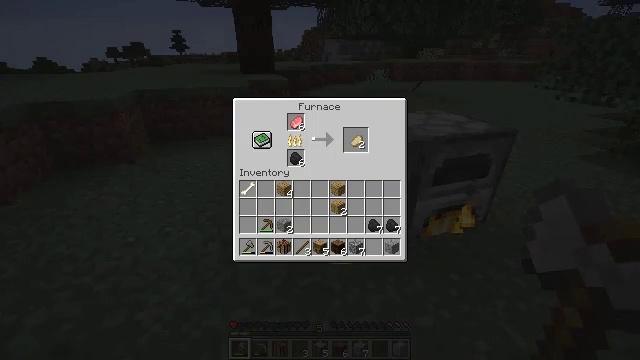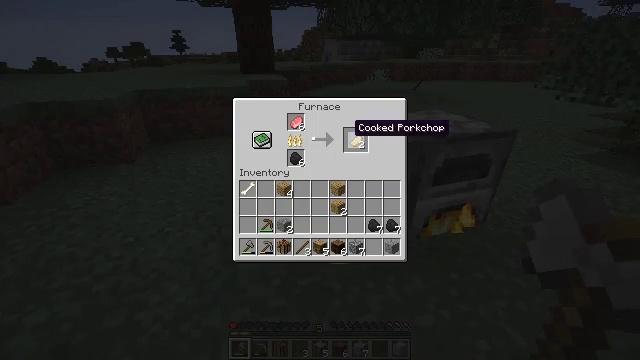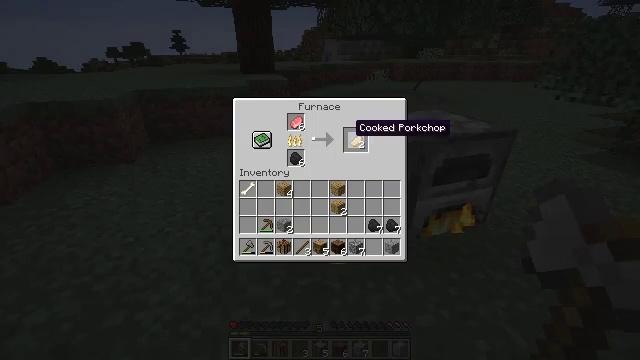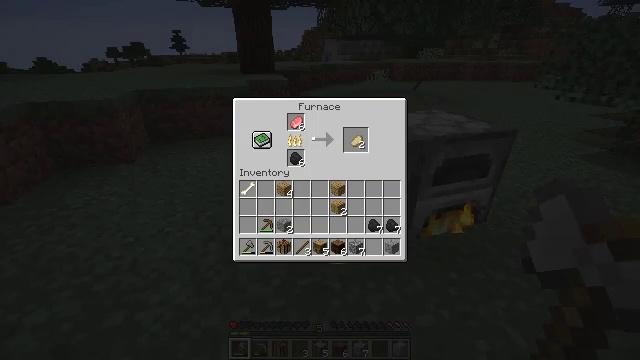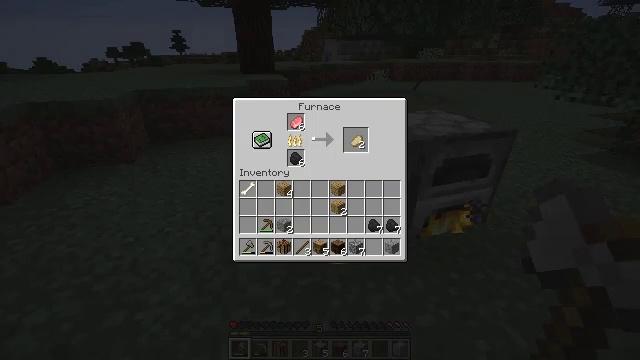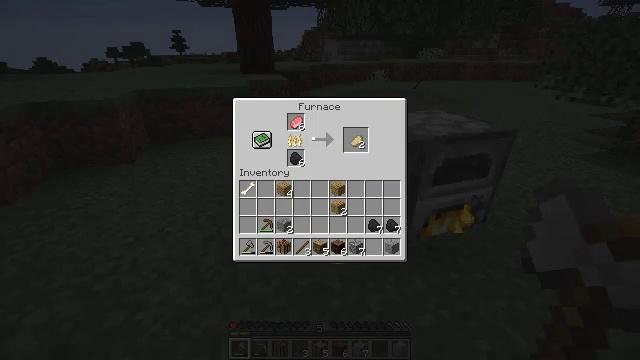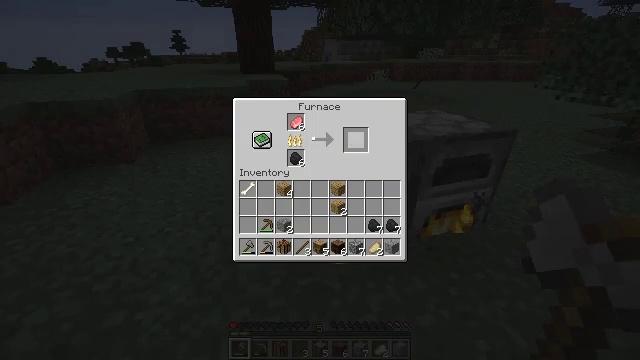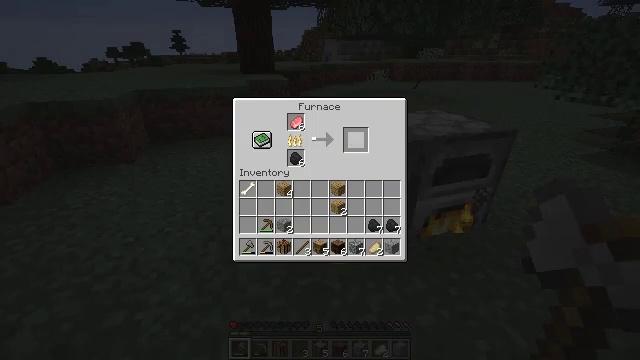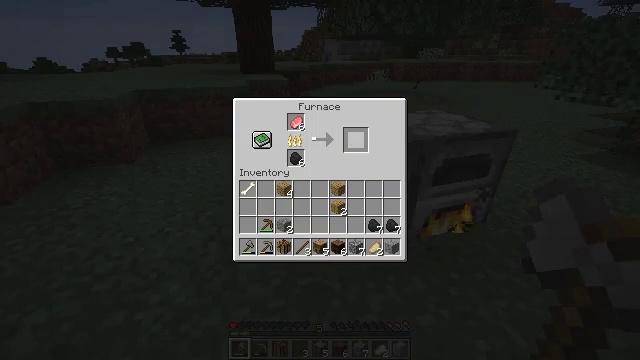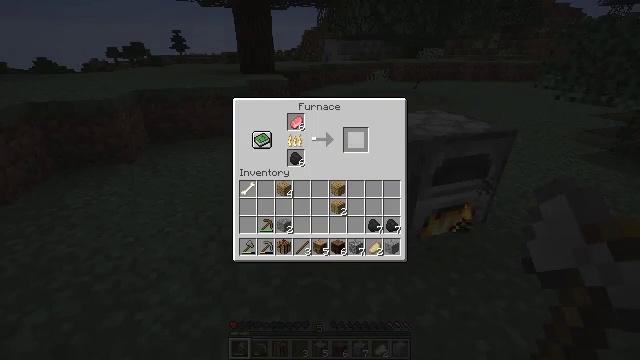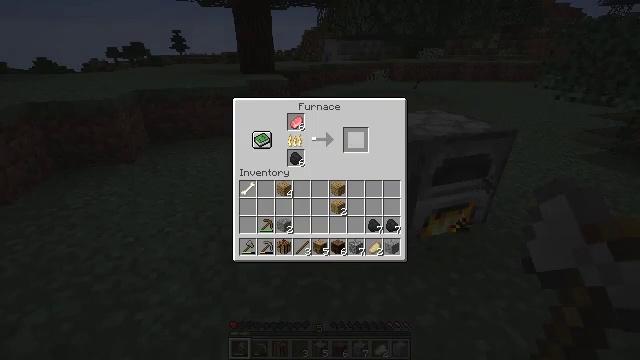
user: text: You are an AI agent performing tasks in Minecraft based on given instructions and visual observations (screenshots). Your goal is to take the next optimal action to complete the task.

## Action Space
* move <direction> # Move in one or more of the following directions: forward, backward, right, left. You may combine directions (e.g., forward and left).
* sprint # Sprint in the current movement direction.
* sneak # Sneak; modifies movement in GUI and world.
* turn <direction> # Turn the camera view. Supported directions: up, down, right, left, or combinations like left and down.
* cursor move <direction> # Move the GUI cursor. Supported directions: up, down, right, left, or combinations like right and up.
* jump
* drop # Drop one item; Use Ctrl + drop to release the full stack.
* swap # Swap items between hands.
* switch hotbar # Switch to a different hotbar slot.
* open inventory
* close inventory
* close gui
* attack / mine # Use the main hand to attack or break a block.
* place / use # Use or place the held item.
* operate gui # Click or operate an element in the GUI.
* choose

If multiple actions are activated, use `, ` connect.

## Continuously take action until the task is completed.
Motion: motion action
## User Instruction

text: Smelt a cooked porkchop.
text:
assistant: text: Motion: sneak
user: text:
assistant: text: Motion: sneak
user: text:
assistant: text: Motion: sneak, cursor move up
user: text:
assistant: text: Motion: sneak
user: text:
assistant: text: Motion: sneak
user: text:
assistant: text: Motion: sneak, operate gui
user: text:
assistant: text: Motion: sneak, operate gui
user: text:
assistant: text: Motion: sneak, operate gui
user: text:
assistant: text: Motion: sneak, operate gui
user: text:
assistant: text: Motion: sneak
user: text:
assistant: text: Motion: sneak